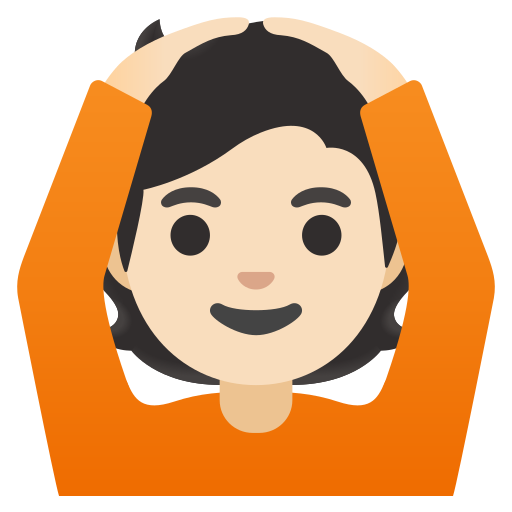
Emoji: 🙆🏻